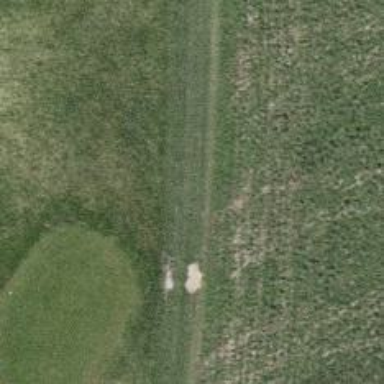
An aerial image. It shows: Designated path for golf carts.